Question: I want to do an animation, a wave moving from right to left.
I made a image of a wave where the start of it coincide with the end

I want to do an animation where the wave move, with an 'animationlist' I would need more than 400 frames and the size of the application would grow up...
I need a way to move this only frame from right to left, any help?
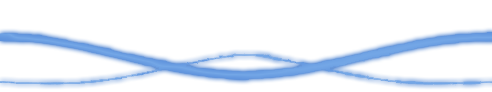
Answer: You could create a 'Drawable' of your own that implements 'Animatable', and have the image move from right to left. It would actually be quite an useful thing to have. However, you wouldn't be able to specify it from XML, you'd have to construct it and set it programatically.